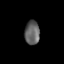
Tissue: lung
Cell type: Others
Senescence score: 0.2214
Nuclear area (px): 351
Mean DAPI intensity: 97.698